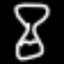
Label: hourglass